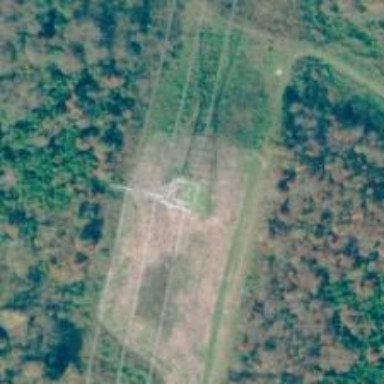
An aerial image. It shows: Power tower.